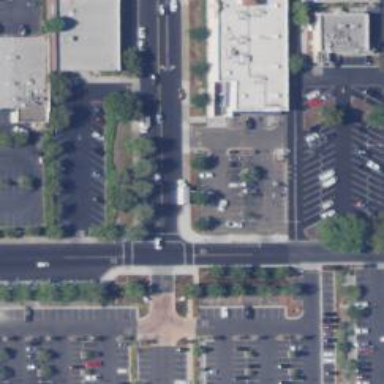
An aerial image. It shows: Footway crossing with marked asphalt surface.